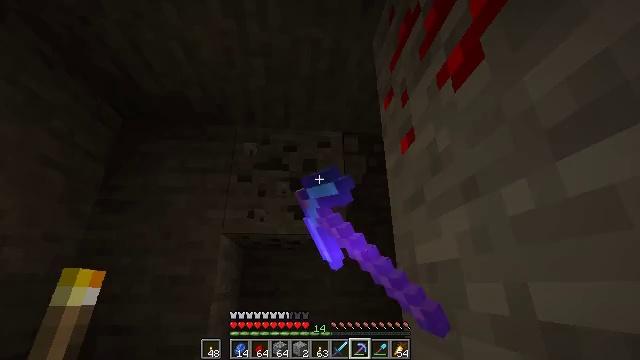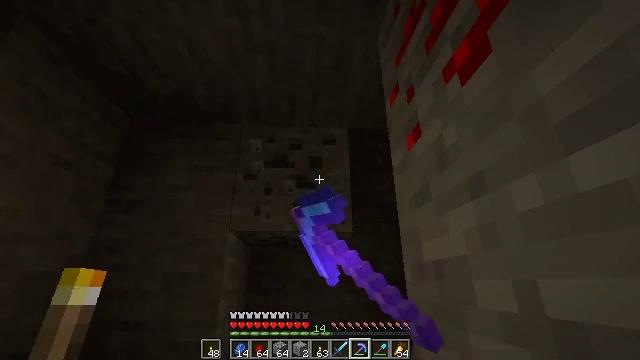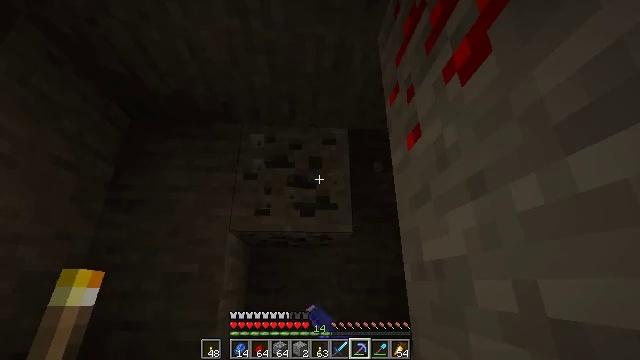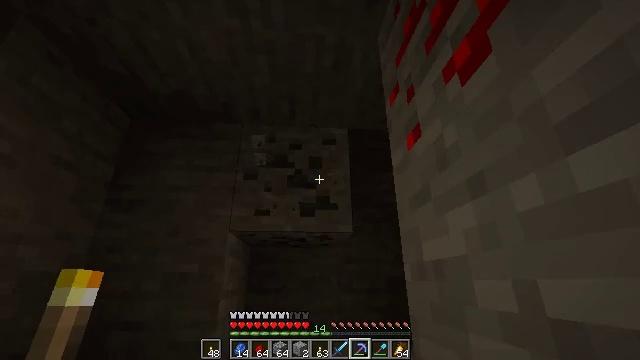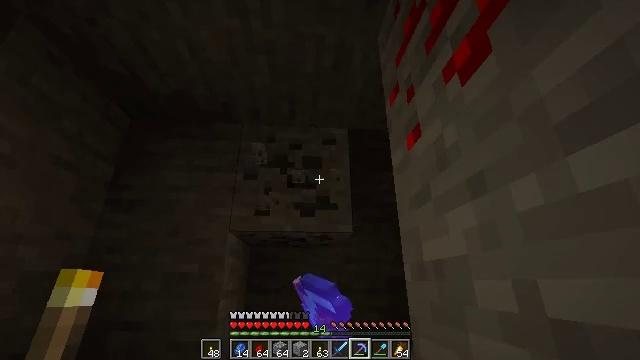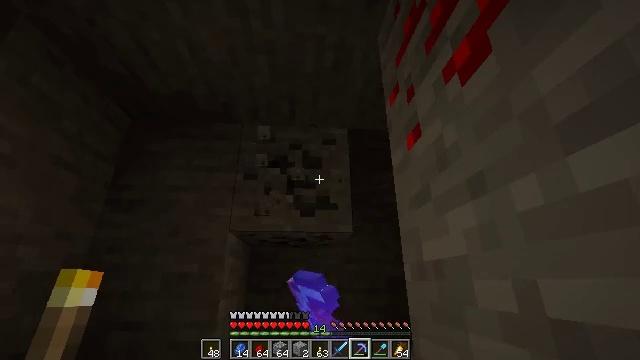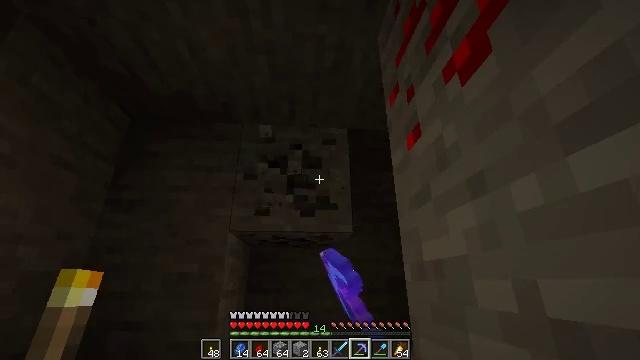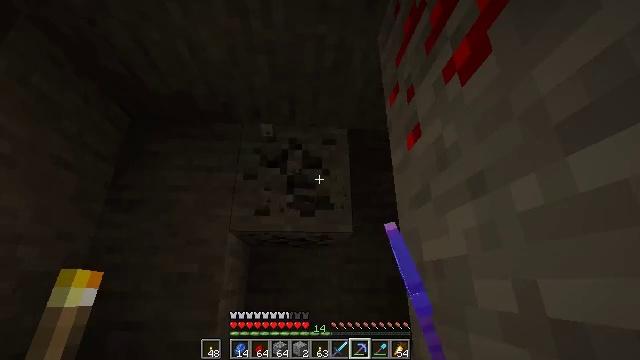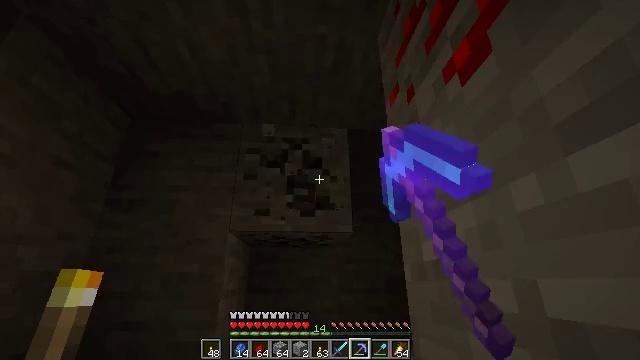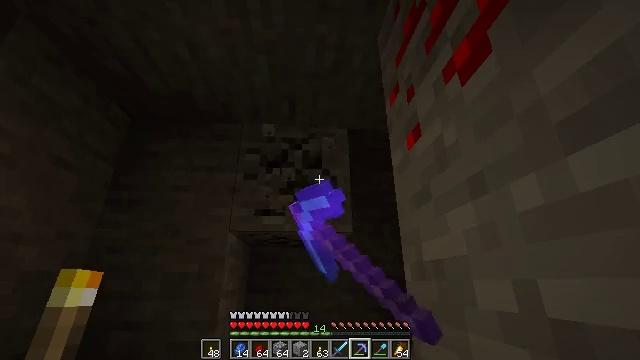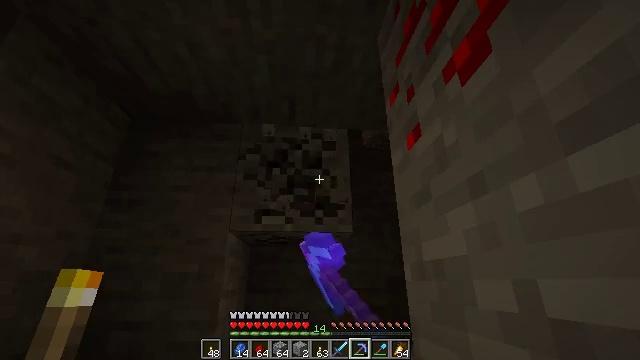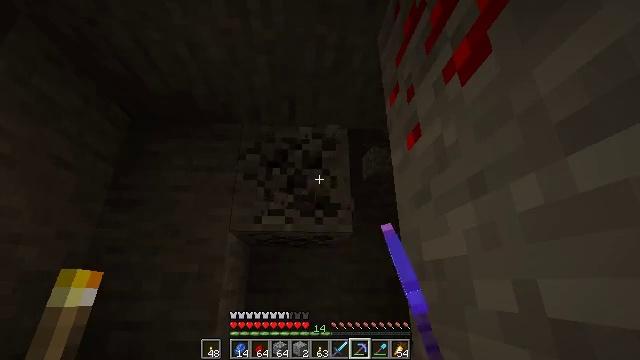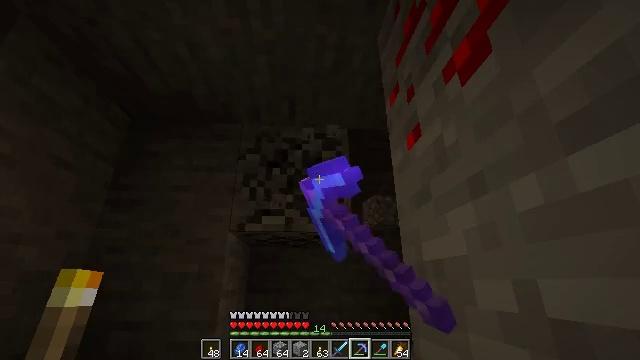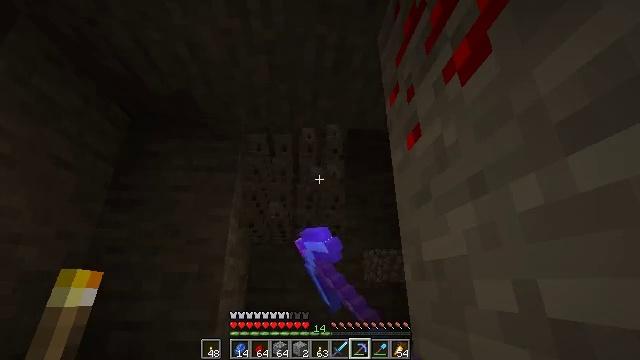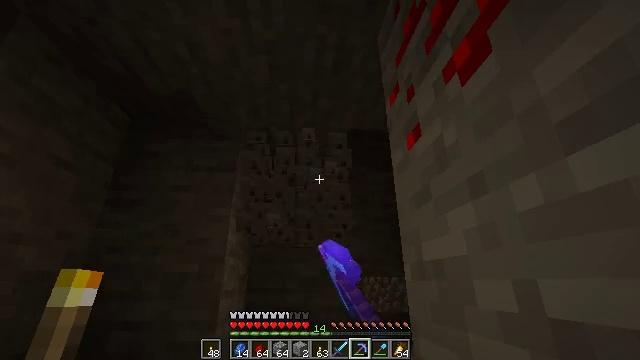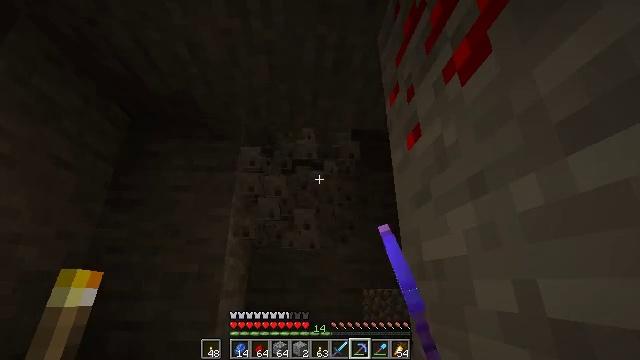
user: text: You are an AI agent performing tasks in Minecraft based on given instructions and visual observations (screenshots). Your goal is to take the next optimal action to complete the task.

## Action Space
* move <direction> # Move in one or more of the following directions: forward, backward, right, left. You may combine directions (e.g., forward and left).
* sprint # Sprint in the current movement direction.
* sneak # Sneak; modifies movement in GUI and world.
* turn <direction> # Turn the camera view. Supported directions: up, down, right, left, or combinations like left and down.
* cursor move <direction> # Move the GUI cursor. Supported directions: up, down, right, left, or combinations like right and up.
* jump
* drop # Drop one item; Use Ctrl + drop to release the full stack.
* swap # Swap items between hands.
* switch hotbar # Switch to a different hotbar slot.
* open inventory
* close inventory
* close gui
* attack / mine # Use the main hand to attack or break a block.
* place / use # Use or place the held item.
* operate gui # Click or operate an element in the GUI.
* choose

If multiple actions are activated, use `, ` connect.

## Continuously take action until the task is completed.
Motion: motion action
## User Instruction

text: Mine the coal ore underground.
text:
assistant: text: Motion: turn left, attack / mine
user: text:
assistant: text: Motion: attack / mine
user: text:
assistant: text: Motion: attack / mine
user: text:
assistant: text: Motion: attack / mine
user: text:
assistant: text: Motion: attack / mine
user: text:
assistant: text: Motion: attack / mine
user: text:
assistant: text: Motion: attack / mine
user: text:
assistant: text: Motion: attack / mine
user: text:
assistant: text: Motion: attack / mine
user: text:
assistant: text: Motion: attack / mine
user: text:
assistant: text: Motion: attack / mine
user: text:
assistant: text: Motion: attack / mine
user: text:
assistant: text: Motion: attack / mine
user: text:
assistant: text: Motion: attack / mine
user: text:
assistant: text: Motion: attack / mine
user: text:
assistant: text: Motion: attack / mine
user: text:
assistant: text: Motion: attack / mine
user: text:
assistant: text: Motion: attack / mine
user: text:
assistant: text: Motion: attack / mine